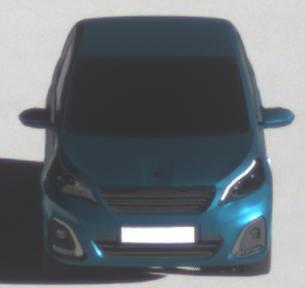
Make: Peugeot
Model: 108 1.0 VTi 68
Detailed model: 108
Model produced from: 2015/03
Model produced until: 2016/10
Doors: 3
Color: blue
Road condition: dry road
Daytime: morning or afternoon
Contrast: high contrast